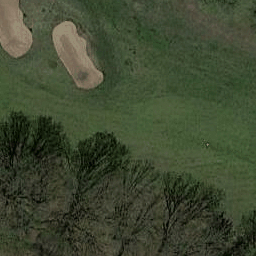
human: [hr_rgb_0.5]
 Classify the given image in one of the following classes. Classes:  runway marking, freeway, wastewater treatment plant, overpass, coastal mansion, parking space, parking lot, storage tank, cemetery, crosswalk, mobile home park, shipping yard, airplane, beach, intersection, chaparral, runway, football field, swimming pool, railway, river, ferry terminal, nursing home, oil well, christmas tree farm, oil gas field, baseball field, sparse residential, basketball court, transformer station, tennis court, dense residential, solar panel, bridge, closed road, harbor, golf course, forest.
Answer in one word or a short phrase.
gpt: golf course